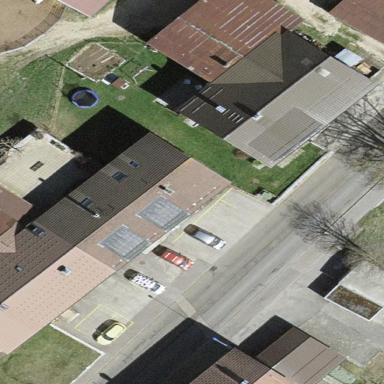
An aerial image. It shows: Street side parking area.